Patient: sex M, age 61
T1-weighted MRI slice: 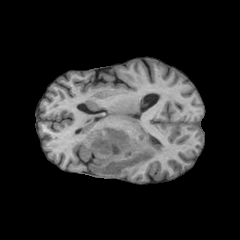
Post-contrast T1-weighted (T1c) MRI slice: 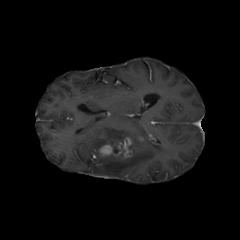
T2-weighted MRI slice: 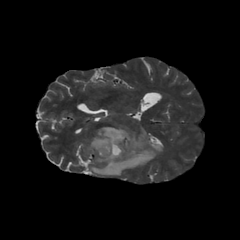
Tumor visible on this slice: yes
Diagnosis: Glioblastoma, IDH-wildtype
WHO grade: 4